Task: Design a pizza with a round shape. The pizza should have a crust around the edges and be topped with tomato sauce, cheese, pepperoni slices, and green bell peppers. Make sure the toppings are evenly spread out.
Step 670:
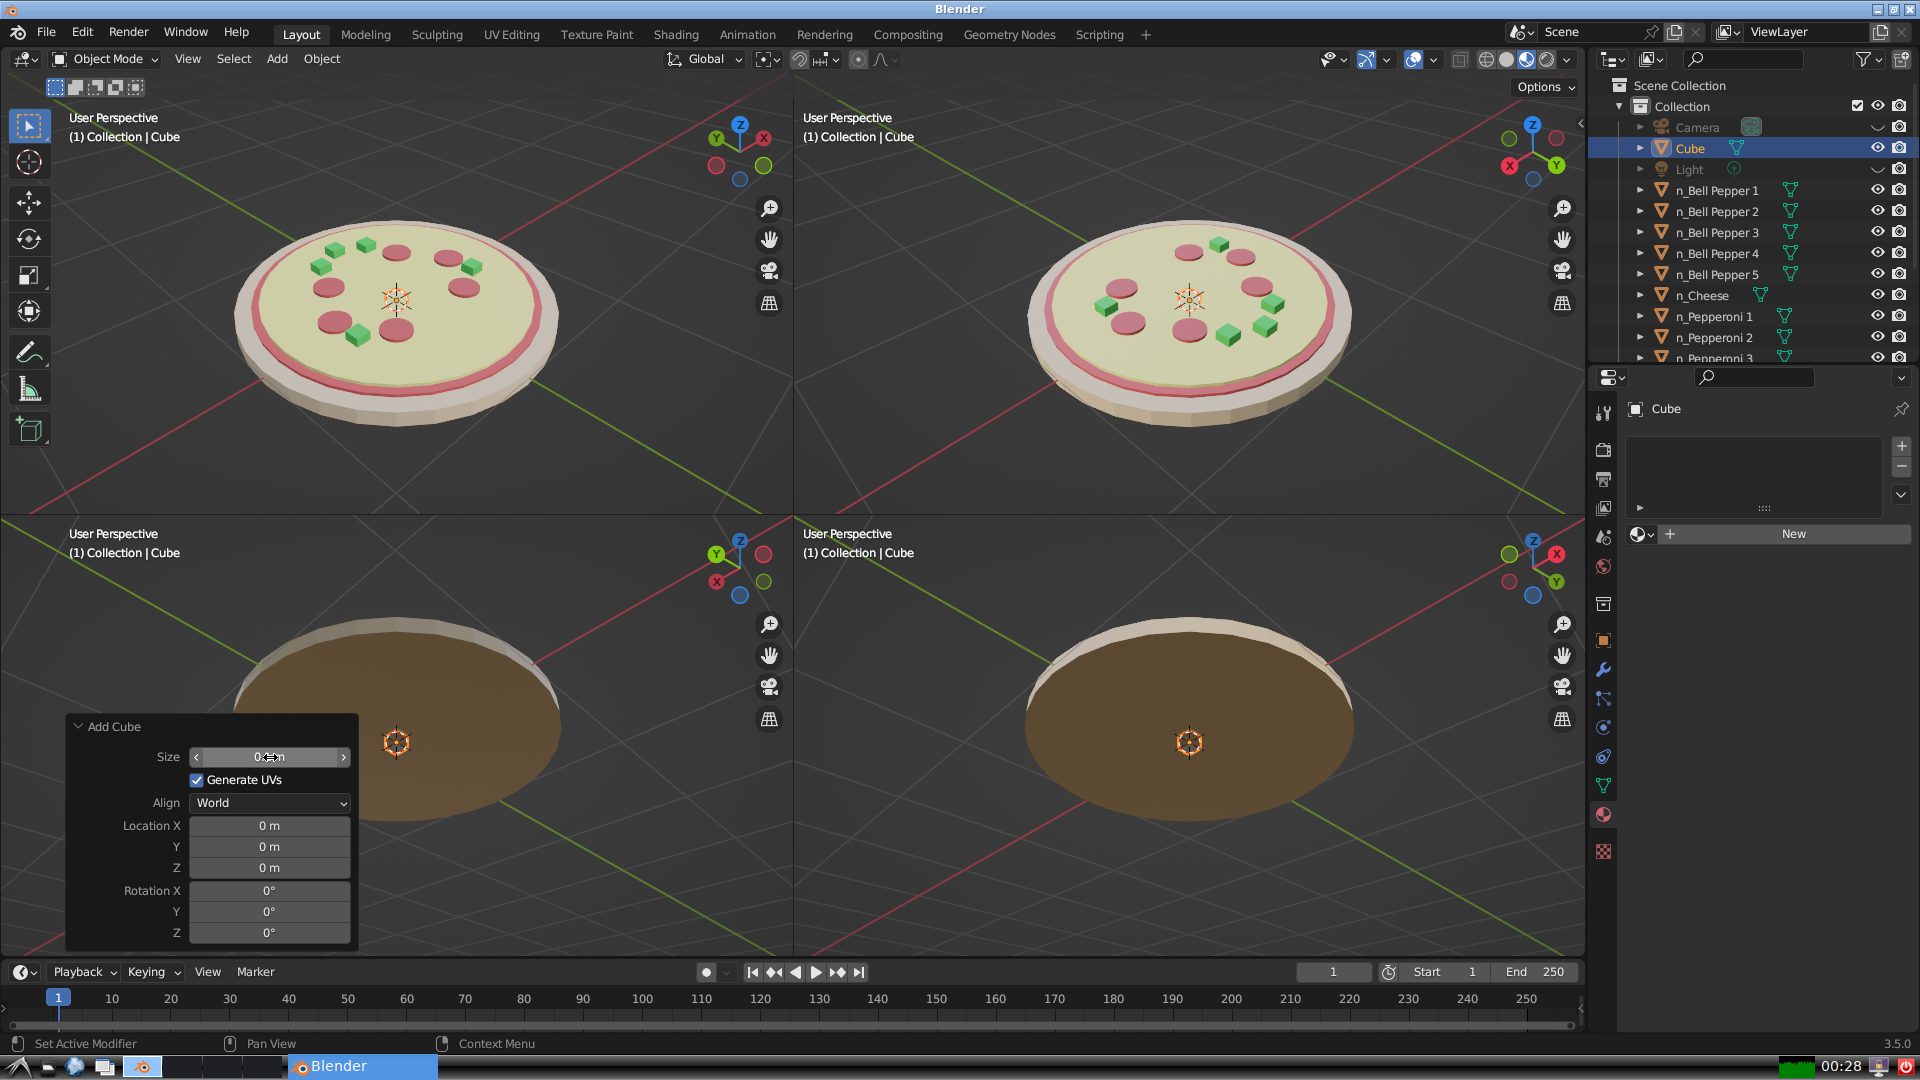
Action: click: no